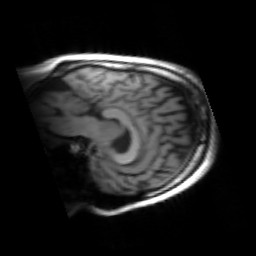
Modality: inplaneT1
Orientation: sagittal
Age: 22
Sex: male
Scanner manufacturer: siemens
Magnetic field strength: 3 T
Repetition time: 1.2 s
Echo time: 0.00251 s